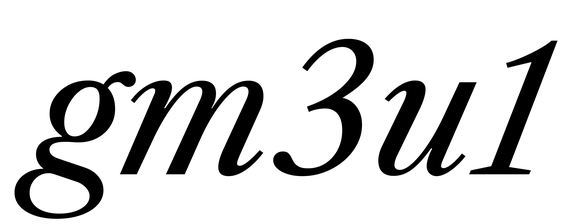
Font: LibreCaslonText-Italic_Italic